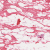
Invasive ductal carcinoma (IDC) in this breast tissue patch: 0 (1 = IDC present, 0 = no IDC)